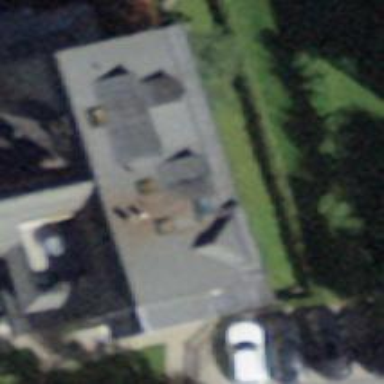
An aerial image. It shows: Building with tiled roof.